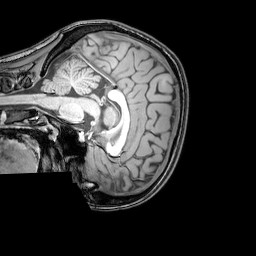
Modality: T1w
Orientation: sagittal
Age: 23
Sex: female
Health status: healthy
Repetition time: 0.081 s
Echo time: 0.037 s